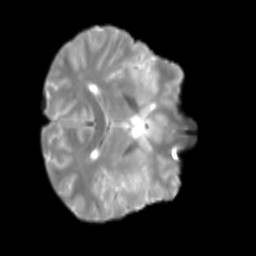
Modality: T2w
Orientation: axial
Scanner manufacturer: siemens
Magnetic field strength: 3 T
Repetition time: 4 s
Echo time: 0.0594 s